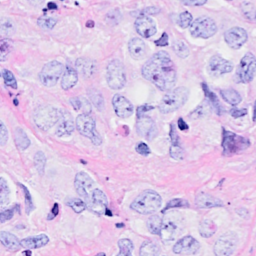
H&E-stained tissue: Breast